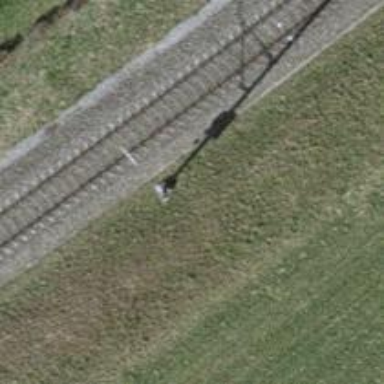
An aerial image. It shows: Railway signal.